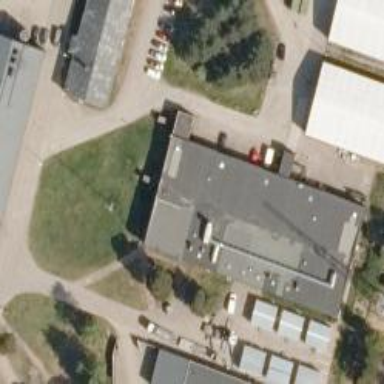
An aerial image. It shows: Warehouse building.